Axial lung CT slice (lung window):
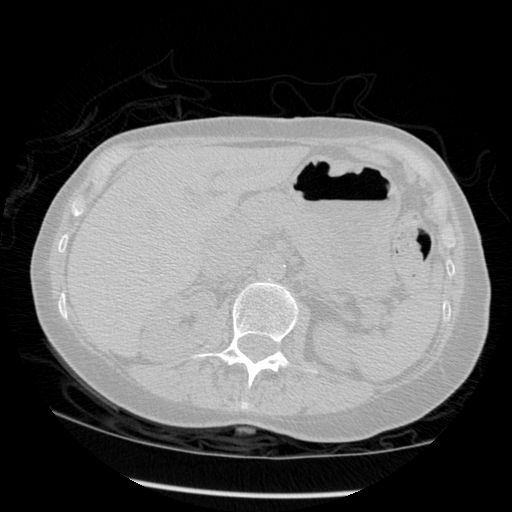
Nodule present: no